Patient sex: M
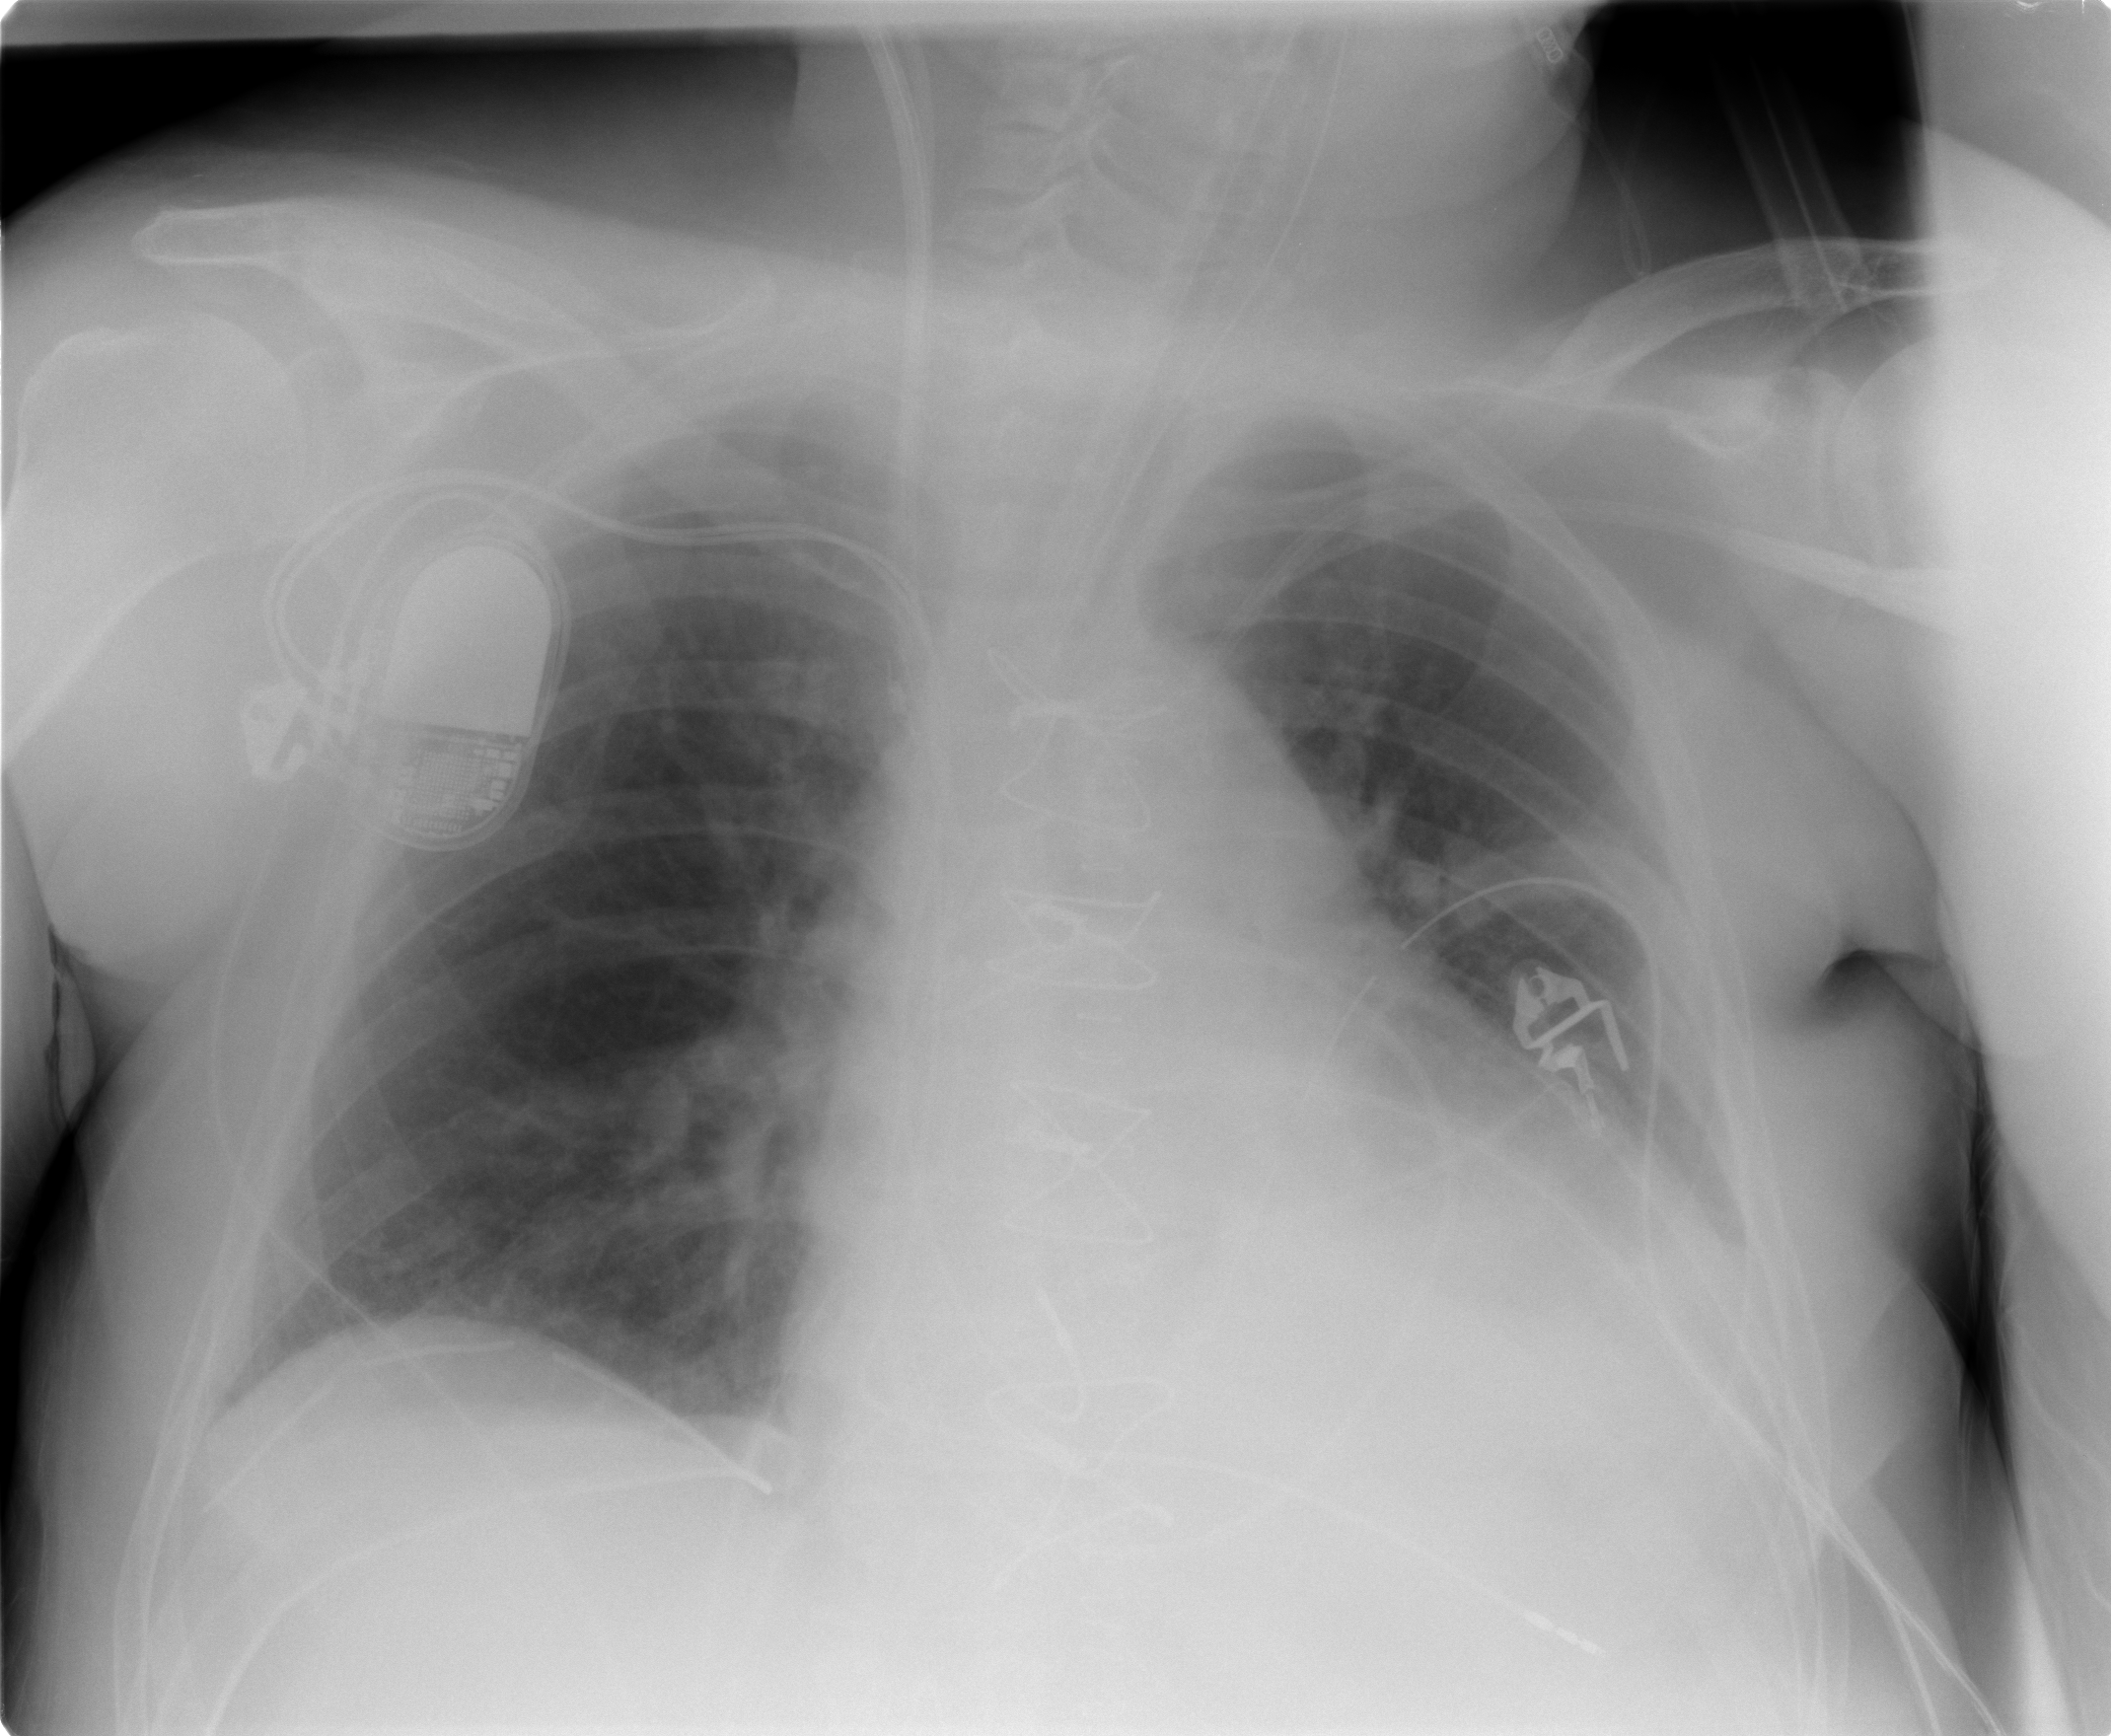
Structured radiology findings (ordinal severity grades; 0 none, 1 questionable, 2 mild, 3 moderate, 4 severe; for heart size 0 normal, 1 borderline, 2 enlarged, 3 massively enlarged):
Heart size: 2
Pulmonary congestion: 0
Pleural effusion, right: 0
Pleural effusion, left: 2
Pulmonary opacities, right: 0
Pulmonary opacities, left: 0
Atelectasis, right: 0
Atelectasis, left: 2